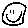
Label: smiley face